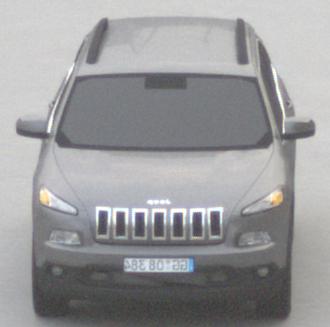
Make: Jeep
Model: Cherokee 3.2 V6 Pentastar
Detailed model: Cherokee (KL)
Model produced from: 2014/07
Model produced until: 2015/07
Doors: 5
Color: gray
Road condition: dry road
Daytime: morning or afternoon
Contrast: low contrast